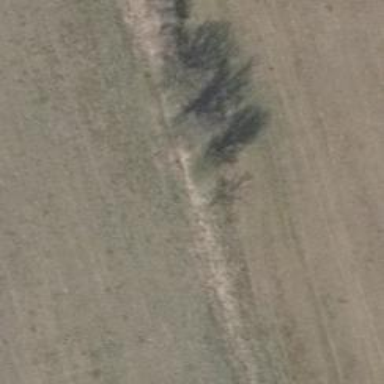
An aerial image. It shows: Row of deciduous broadleaved trees.